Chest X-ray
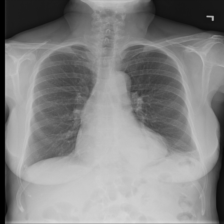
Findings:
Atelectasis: positive
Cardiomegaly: negative
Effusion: negative
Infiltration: negative
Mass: negative
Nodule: negative
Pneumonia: negative
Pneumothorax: negative
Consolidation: negative
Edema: negative
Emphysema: negative
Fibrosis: negative
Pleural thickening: negative
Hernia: positive